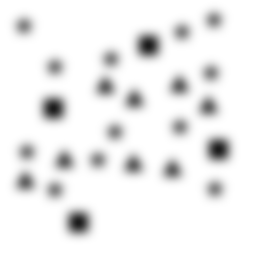
Squares: 4
Triangles: 8
Stars: 12
Total shapes: 24